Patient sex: M
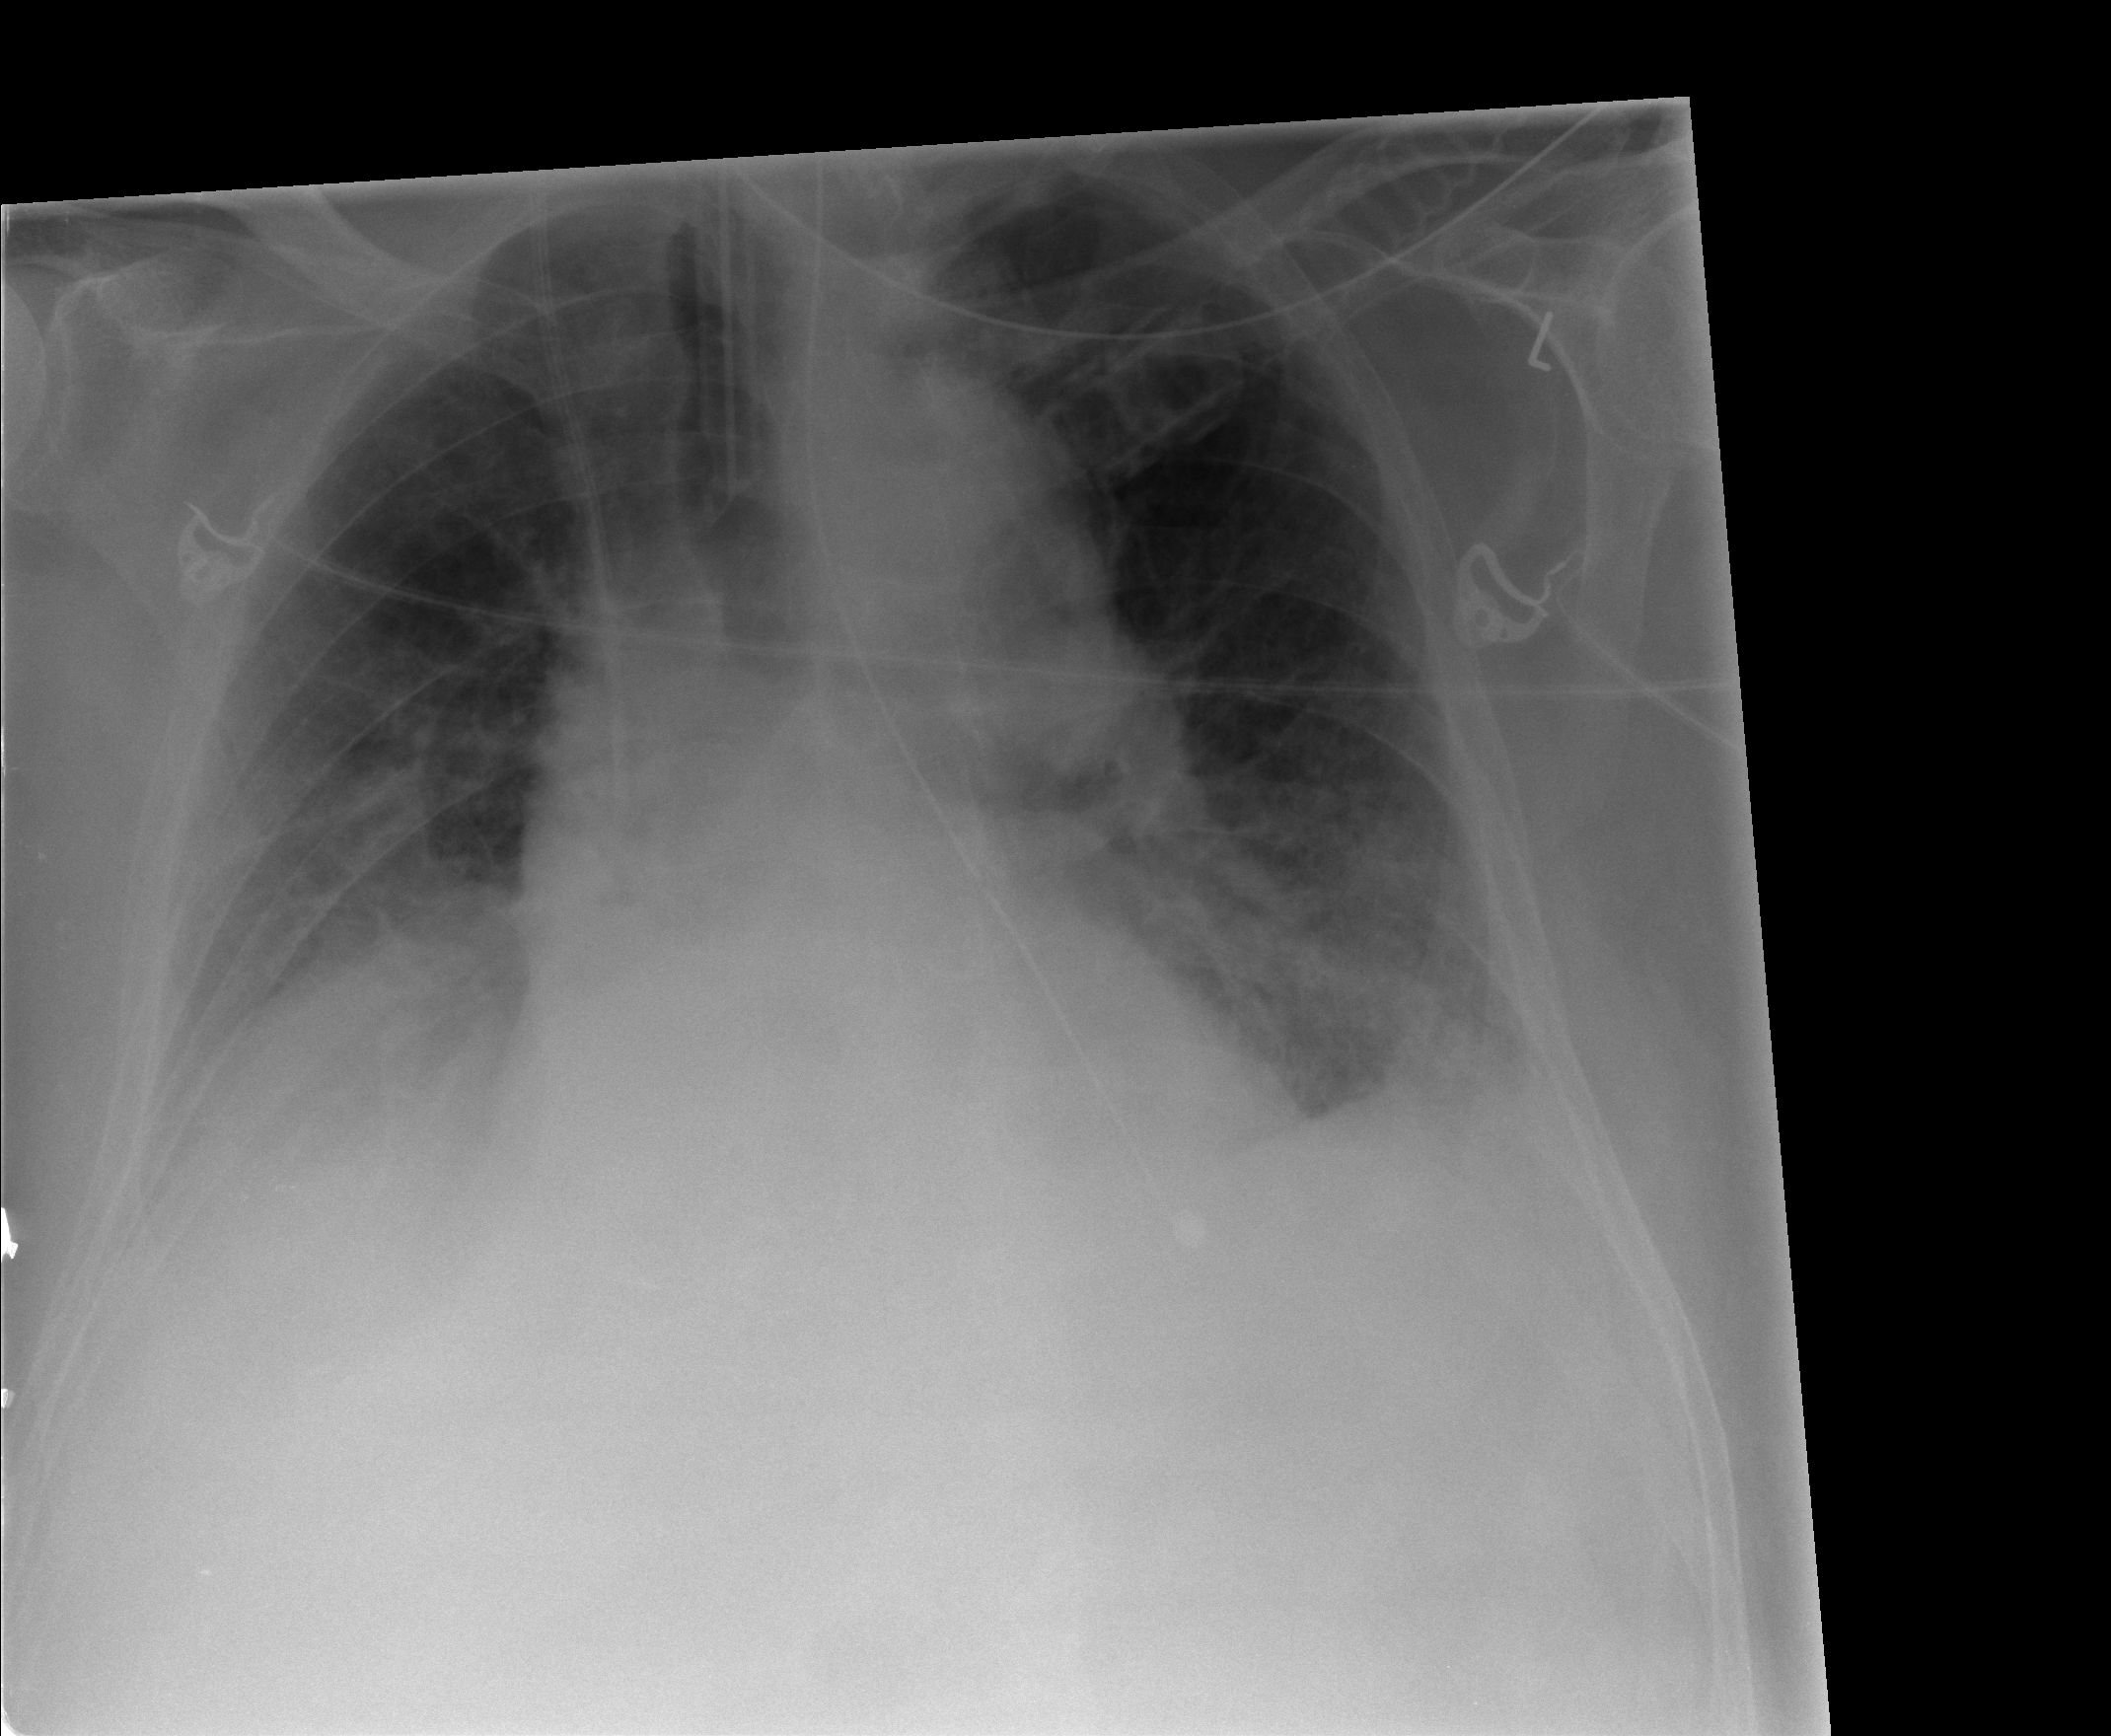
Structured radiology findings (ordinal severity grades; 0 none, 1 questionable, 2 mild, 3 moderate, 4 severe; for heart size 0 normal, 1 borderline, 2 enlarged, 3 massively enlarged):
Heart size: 1
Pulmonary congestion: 1
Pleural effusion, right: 2
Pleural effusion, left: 2
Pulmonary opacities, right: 0
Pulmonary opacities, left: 0
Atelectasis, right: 2
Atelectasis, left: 2